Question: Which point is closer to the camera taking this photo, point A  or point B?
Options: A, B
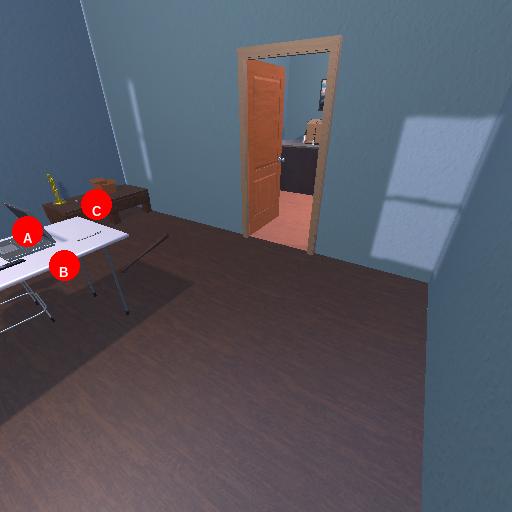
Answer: A